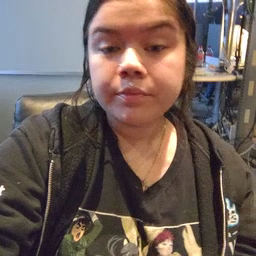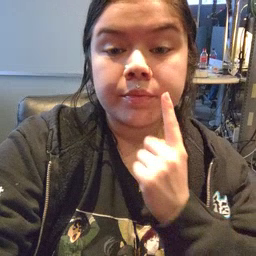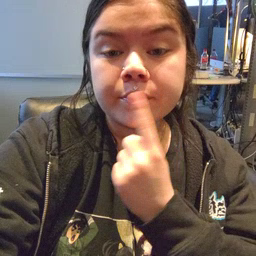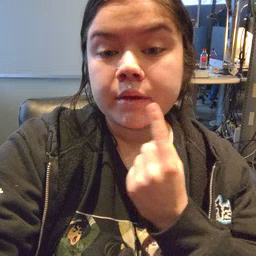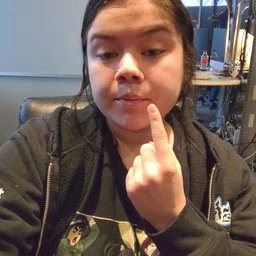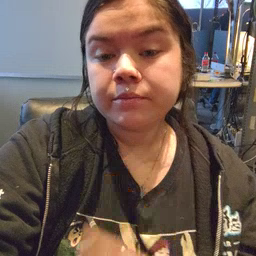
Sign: lips